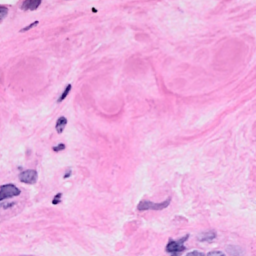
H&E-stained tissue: Breast